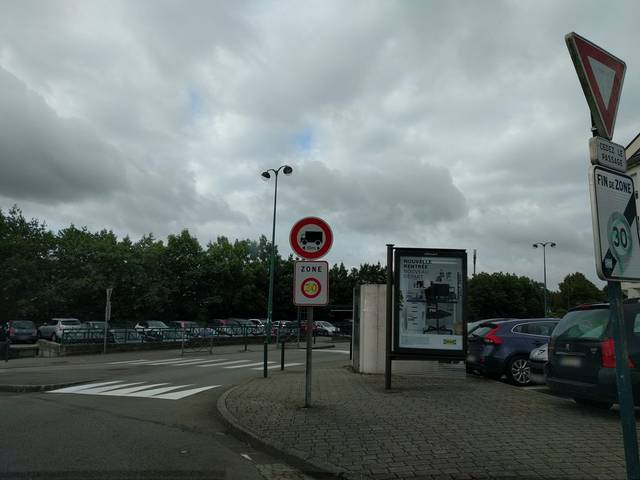
Region: France
Coordinates: 47.999, -4.103